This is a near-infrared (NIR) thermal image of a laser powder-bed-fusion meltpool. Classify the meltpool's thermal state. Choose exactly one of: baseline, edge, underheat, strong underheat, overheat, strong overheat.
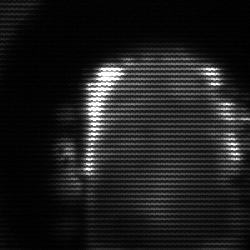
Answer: baseline